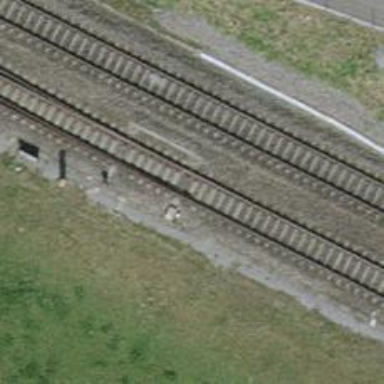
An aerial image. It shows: Railway switch.